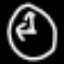
Label: clock